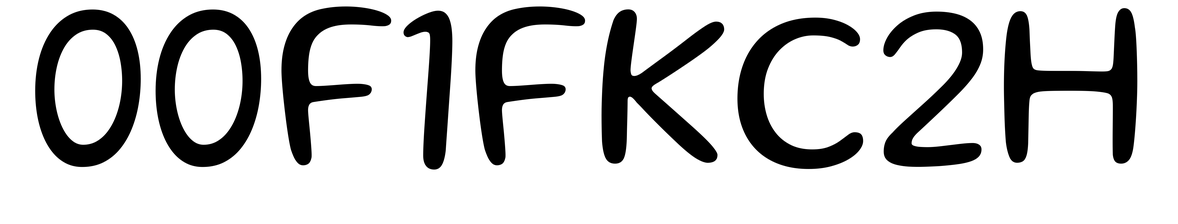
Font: Gluten_Light